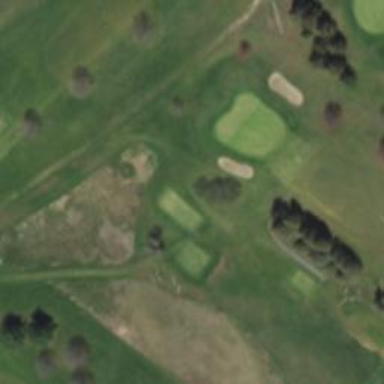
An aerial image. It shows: Grassy area designated as golf tee.